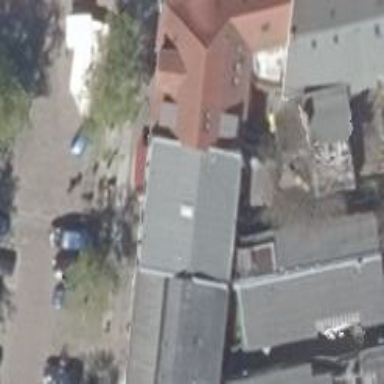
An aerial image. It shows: Historic Baroque building with red roof tiles. The apartments feature side-hipped roof design.